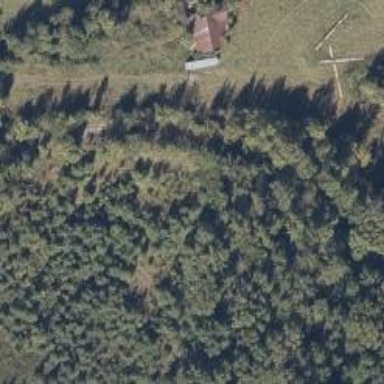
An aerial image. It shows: Disused railway spur line.